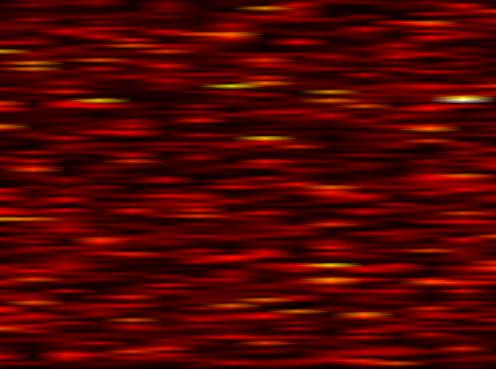
Label: OFDM